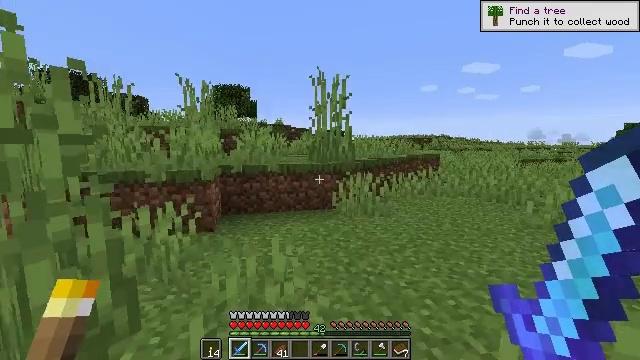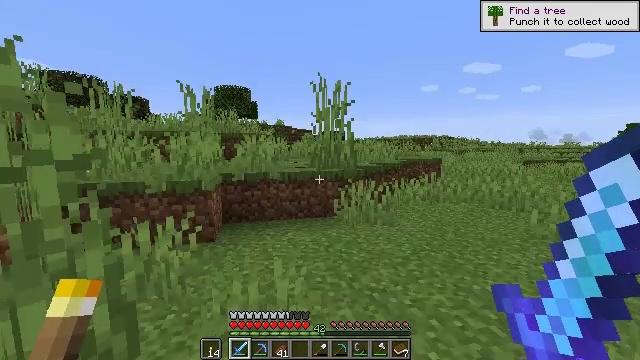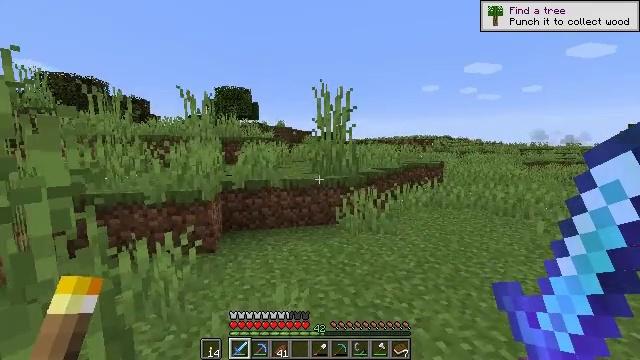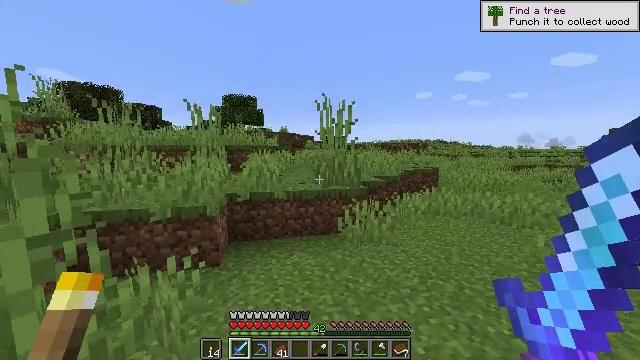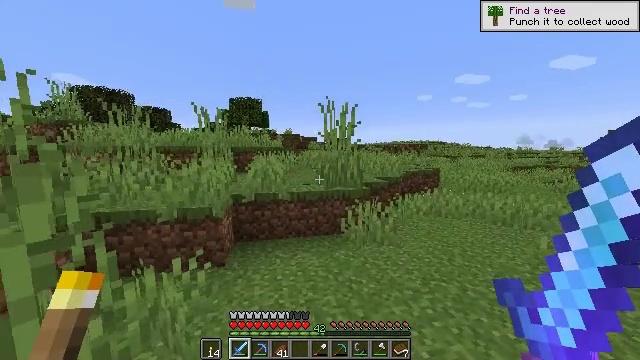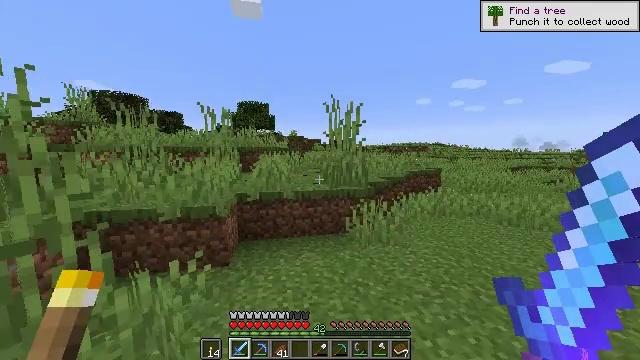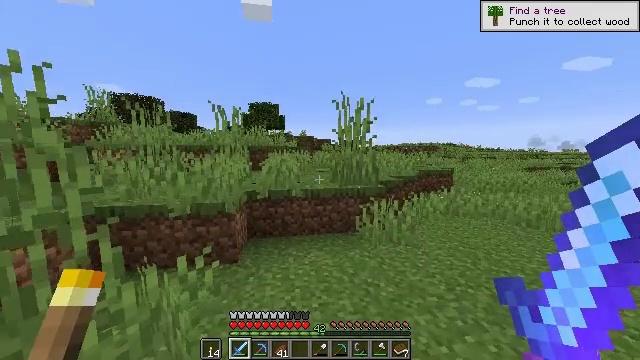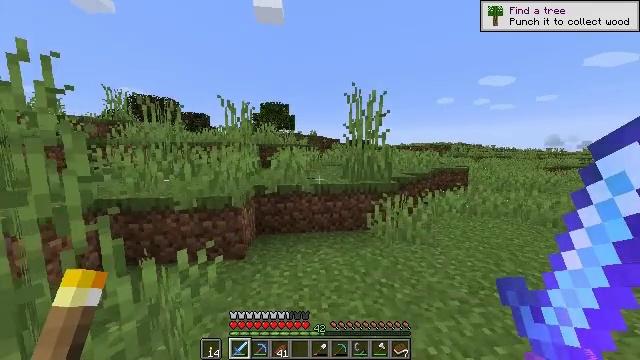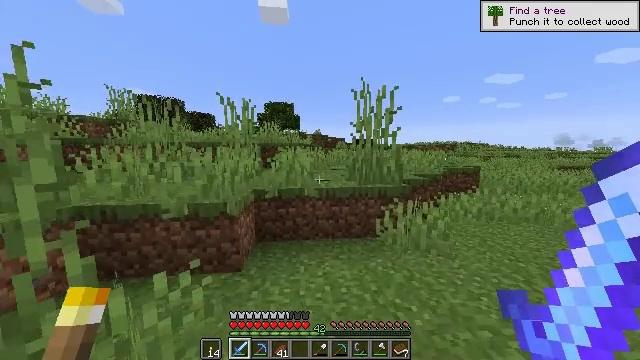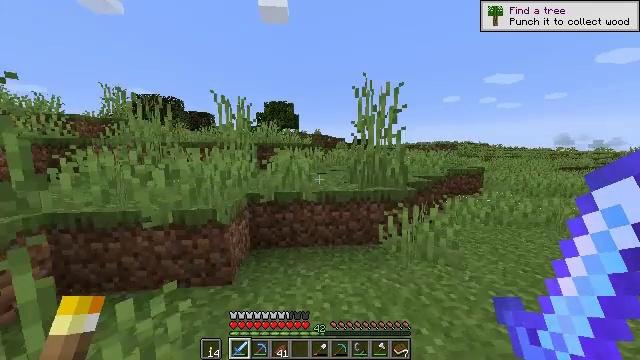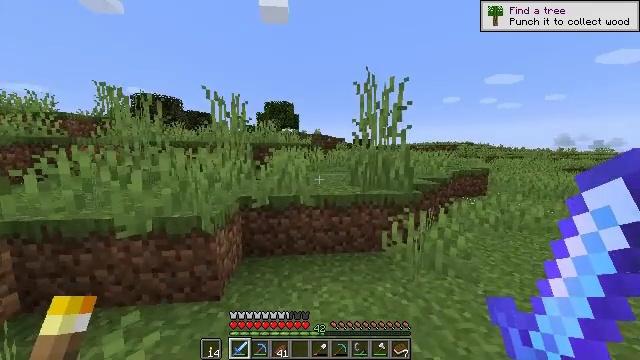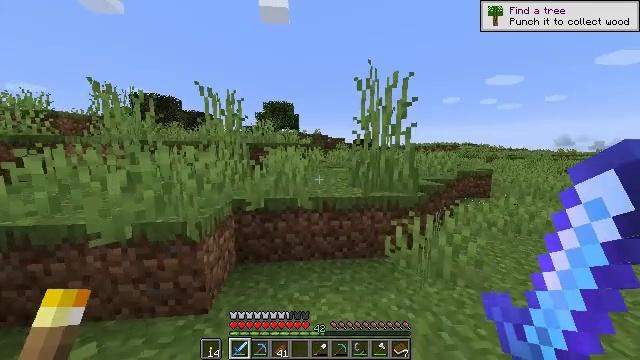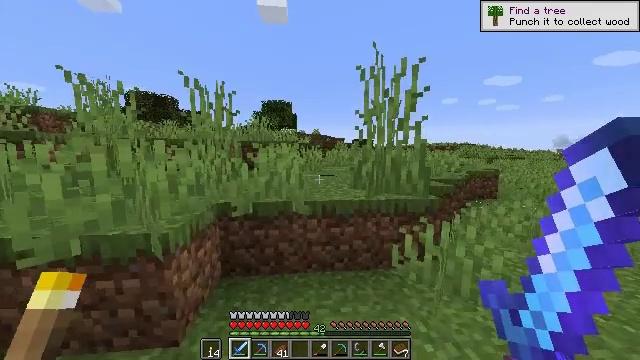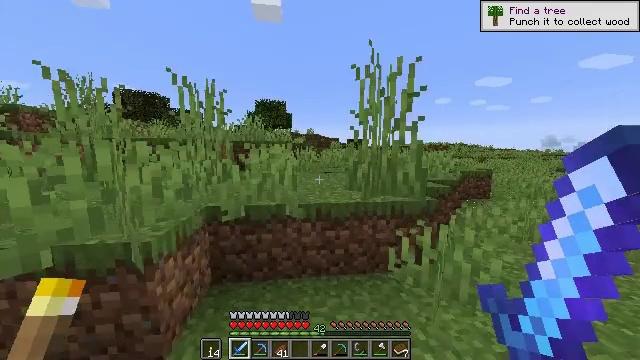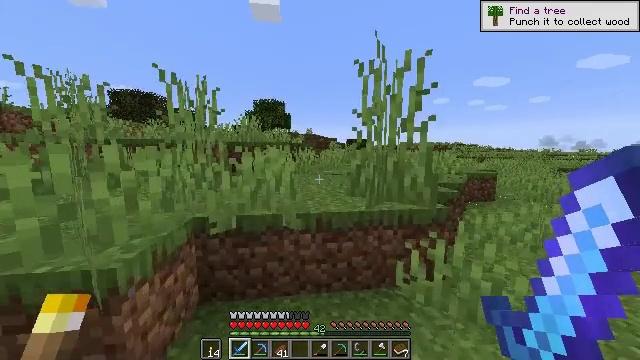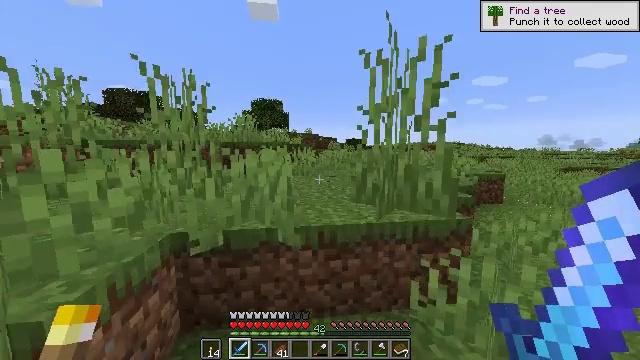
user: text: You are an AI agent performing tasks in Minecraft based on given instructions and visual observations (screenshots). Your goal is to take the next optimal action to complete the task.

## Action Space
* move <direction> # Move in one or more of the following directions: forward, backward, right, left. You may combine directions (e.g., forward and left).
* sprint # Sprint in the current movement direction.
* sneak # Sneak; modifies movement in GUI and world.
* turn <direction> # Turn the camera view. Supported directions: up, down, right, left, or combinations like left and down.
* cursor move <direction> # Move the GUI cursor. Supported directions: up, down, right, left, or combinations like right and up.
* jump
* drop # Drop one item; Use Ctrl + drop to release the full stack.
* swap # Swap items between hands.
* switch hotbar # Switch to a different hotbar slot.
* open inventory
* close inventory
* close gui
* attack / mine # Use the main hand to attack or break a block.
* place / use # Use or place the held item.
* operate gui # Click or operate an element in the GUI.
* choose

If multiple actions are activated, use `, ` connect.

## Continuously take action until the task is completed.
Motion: motion action
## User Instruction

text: Attack the enchanting table to collect it.
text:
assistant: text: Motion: move forward, sprint, jump
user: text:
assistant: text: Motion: move forward, sprint, jump
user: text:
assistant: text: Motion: move forward, sprint
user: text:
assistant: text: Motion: move forward, sprint
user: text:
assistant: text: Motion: move forward, sprint
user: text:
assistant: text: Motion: move forward, sprint, turn left
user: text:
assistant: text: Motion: move forward, sprint, turn left
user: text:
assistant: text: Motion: move forward, sprint, turn left
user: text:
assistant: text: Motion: move forward, sprint
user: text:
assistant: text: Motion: move forward, sprint
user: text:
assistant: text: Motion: move forward, sprint
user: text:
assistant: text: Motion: move forward, sprint
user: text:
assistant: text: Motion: move forward, sprint, turn right
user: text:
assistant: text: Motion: move forward, sprint
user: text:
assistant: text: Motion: move forward, sprint
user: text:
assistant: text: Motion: move forward, sprint, jump
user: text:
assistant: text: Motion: move forward, sprint, jump
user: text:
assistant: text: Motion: move forward, sprint, jump
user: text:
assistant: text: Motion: move forward, sprint, turn left, jump
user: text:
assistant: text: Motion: move forward, sprint, turn left
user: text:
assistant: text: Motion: move forward, sprint, turn left
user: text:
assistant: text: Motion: move forward, sprint, turn left
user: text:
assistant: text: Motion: move forward, sprint, turn left
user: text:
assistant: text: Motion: move forward, sprint
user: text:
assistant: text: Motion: move forward, sprint
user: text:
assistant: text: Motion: move forward, sprint
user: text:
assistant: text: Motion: move forward, sprint
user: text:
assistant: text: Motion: move forward, sprint
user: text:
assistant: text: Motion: move forward, sprint
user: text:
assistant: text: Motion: move forward, sprint